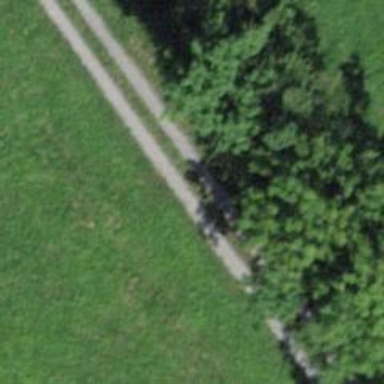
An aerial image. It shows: Unpaved track with grade2 quality type.